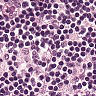
Metastatic tissue present: no